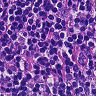
Metastatic tissue present: no